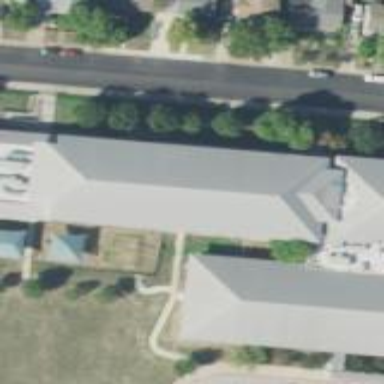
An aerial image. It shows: School building.